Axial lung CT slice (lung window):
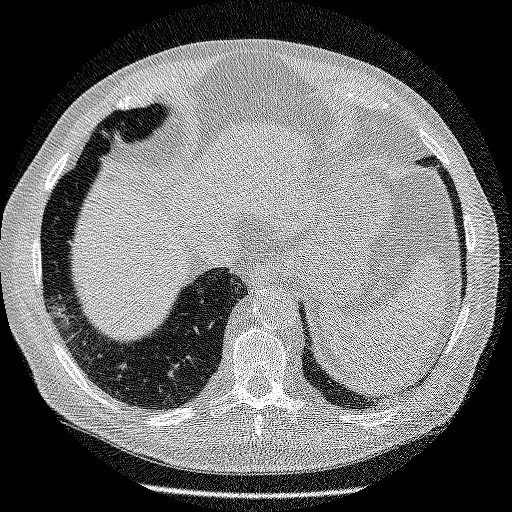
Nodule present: no